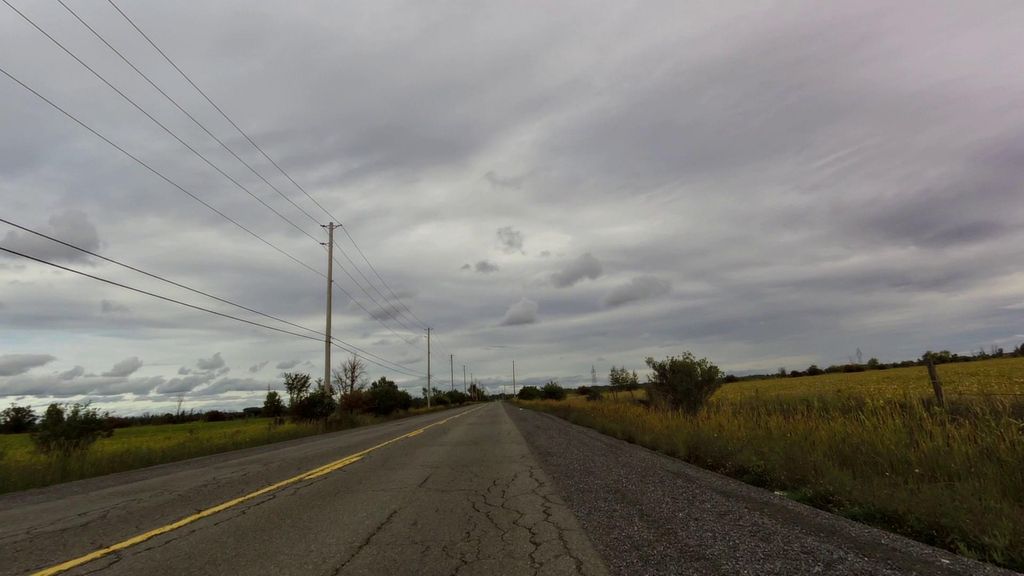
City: ottawa-gatineau